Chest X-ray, AP view. Patient: 37 years old, sex M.
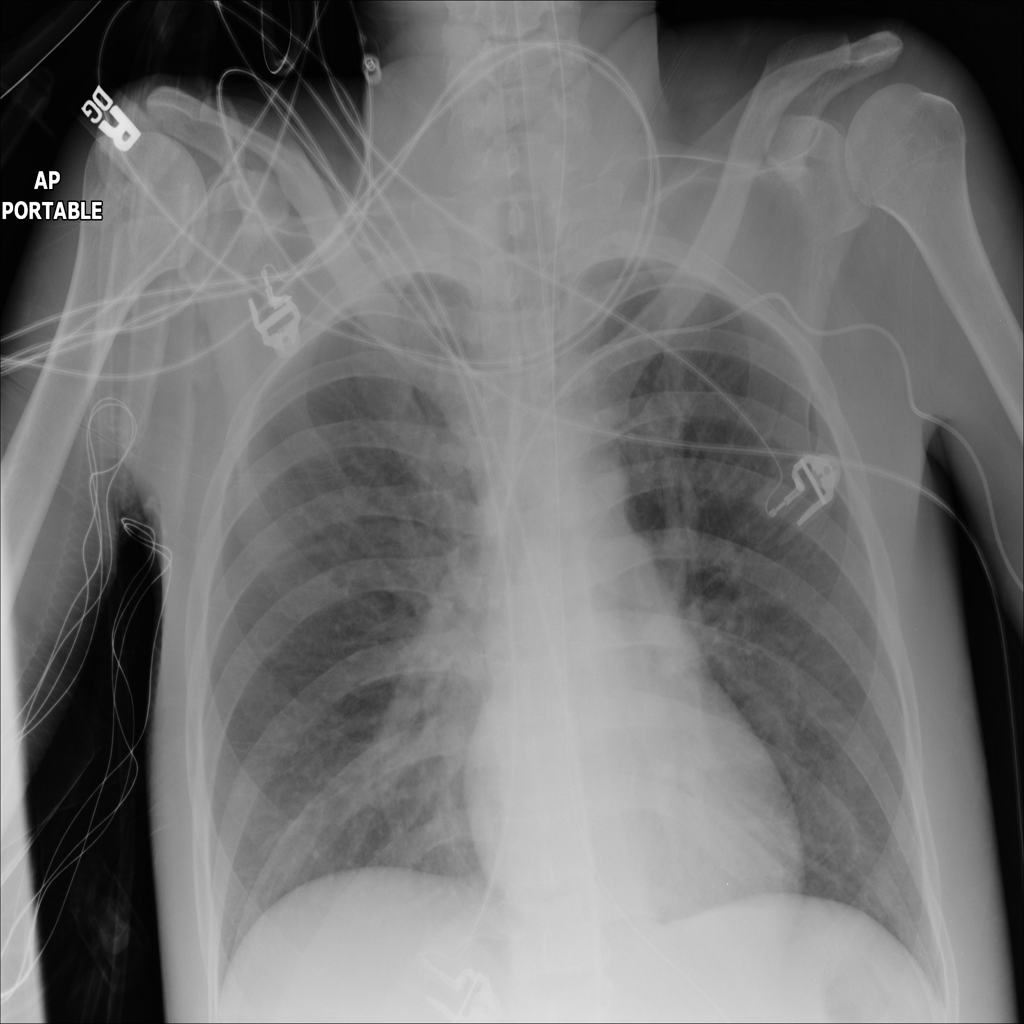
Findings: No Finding